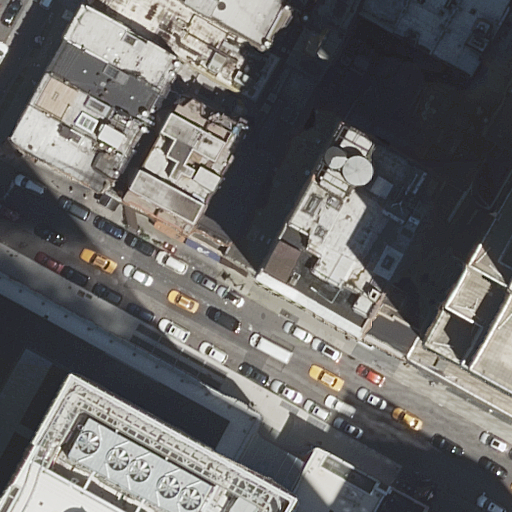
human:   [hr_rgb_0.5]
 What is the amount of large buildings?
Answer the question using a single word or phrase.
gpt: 4

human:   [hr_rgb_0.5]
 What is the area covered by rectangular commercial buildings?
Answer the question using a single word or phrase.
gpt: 0m2

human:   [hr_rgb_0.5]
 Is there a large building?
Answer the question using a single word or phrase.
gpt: yes

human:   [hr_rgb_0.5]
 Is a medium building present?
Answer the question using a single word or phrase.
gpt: yes

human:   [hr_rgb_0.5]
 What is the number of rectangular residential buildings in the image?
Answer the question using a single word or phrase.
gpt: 15

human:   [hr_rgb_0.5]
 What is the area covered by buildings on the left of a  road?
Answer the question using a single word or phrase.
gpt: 4826m2

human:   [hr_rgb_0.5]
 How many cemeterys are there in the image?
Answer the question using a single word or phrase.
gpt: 0

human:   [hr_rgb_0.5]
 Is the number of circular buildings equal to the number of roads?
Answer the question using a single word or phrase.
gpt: no

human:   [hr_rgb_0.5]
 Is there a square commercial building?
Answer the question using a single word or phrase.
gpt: no

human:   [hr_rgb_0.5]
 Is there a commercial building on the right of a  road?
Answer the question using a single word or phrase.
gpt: no

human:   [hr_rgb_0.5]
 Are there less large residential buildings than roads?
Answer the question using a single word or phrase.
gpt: no

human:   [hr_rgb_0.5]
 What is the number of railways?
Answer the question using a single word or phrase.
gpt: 0

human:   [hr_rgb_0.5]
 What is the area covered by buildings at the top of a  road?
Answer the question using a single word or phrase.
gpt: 4457m2

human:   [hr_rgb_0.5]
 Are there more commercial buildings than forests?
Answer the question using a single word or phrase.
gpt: no

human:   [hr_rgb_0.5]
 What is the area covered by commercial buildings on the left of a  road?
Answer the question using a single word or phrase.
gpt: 0m2

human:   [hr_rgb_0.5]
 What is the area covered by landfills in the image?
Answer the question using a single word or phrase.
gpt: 0m2

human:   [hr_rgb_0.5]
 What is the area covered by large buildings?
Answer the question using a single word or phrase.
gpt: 6695m2

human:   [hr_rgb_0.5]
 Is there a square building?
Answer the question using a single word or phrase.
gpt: no

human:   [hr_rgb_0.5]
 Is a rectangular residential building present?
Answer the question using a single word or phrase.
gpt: yes

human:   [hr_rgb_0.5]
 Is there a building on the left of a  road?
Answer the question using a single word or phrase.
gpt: yes

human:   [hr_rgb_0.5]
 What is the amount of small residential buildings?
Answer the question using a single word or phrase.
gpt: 2

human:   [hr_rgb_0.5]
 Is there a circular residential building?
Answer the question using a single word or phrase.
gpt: no

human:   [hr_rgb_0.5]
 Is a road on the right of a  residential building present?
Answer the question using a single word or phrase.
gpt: yes

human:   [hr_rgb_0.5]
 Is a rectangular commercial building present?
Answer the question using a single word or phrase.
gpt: no

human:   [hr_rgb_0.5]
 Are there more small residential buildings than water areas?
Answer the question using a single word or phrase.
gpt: yes

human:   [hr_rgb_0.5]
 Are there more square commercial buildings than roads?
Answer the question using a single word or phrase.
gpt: no

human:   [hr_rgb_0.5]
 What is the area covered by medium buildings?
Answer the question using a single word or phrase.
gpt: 3156m2

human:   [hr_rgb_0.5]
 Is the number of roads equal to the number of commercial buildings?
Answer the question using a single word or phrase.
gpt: no

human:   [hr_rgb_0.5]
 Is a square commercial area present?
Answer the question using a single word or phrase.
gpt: no

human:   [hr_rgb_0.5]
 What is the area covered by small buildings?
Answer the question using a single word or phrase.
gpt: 153m2

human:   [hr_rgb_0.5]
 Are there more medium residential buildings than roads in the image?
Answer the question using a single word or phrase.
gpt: yes

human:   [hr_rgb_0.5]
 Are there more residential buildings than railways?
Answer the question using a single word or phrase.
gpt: yes

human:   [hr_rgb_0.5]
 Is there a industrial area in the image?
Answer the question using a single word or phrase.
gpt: no

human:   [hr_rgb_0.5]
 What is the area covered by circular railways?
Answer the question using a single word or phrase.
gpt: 0m2

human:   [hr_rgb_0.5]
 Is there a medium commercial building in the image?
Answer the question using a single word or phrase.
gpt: no

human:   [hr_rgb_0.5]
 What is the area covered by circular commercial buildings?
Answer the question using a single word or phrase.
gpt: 0m2